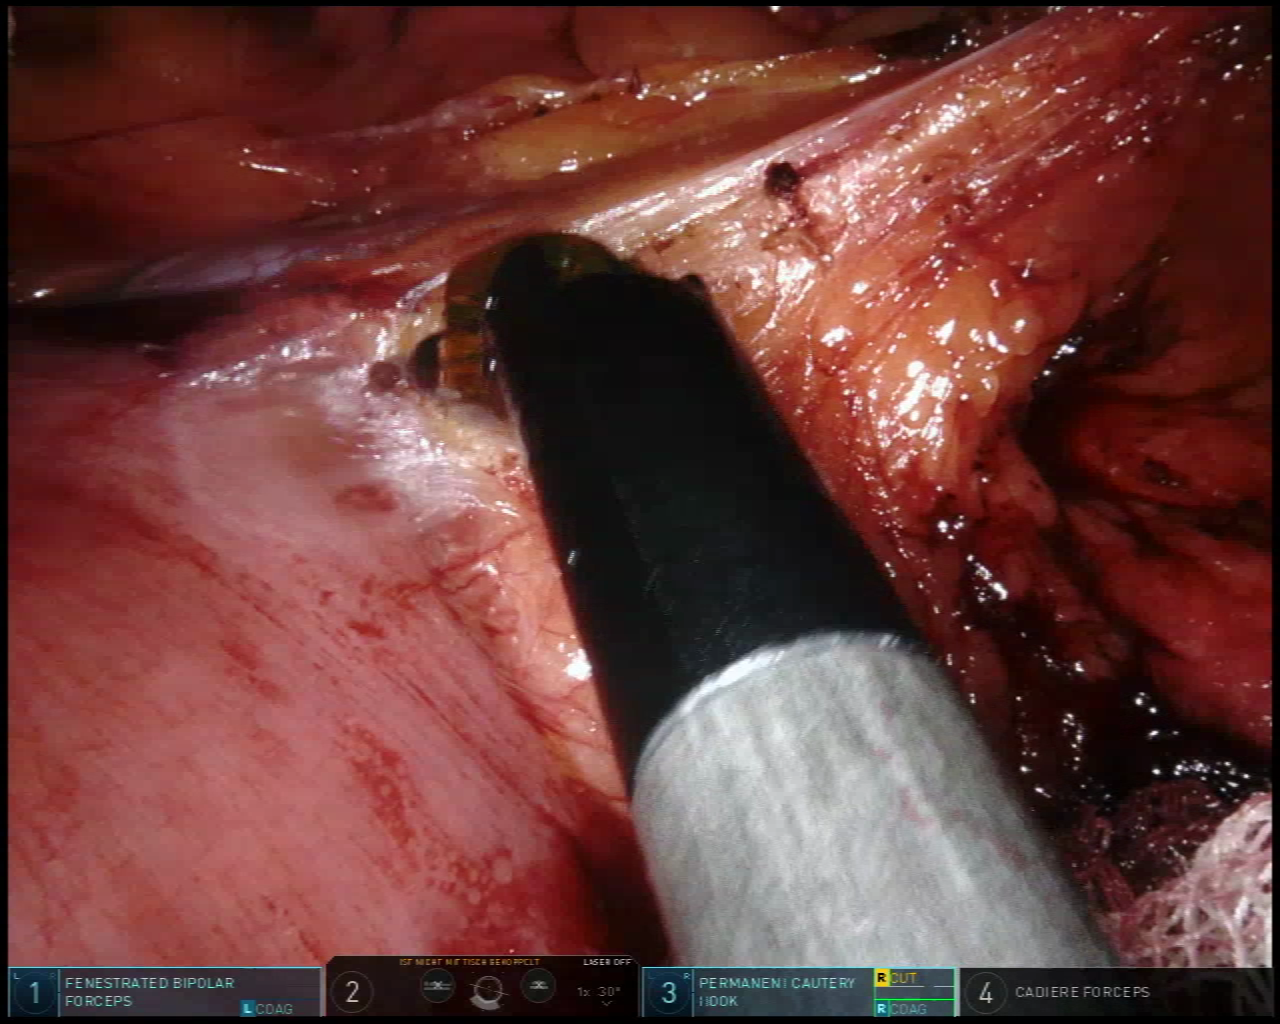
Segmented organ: intestinal_veins
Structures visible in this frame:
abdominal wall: no
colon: yes
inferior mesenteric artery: no
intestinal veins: yes
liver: no
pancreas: no
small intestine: no
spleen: no
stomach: no
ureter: no
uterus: no
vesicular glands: no